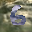
Label: 6